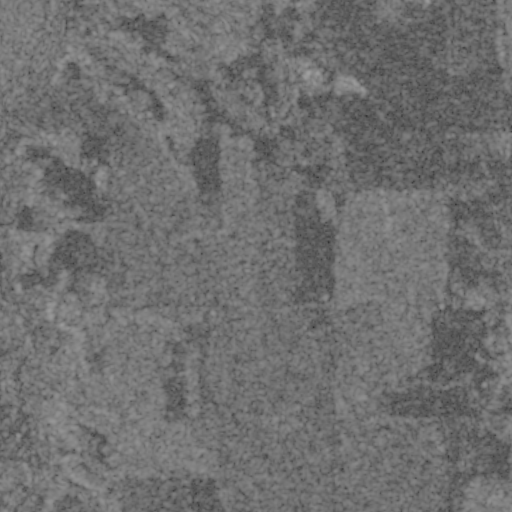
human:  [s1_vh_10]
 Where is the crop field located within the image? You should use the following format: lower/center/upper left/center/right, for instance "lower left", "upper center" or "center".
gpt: The crop field is located in the upper right of the image.
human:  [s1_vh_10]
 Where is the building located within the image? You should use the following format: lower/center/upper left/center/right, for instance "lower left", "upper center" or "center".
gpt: The building is located in the upper center of the image.
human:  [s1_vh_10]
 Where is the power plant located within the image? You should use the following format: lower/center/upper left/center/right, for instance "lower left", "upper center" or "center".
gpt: There is no power plant in the image.

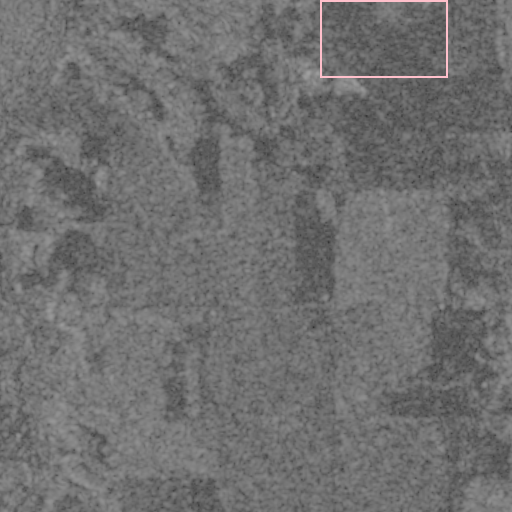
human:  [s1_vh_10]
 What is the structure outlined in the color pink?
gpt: The structure outlined in pink is a crop field.
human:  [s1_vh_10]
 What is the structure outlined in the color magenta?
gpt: There is no magenta outline.